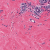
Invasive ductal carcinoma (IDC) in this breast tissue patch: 0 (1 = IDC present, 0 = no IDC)